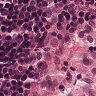
Metastatic tissue present: no